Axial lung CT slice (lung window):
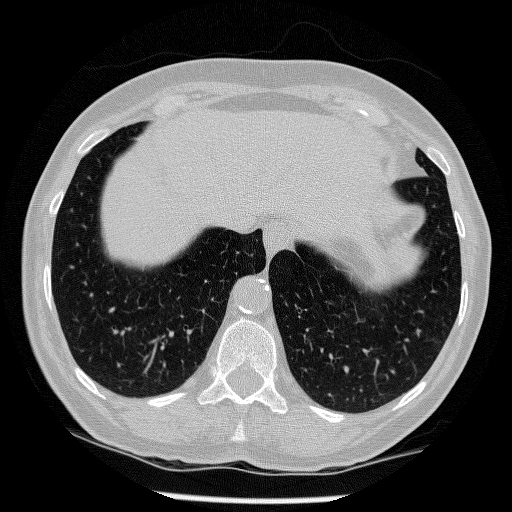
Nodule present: no